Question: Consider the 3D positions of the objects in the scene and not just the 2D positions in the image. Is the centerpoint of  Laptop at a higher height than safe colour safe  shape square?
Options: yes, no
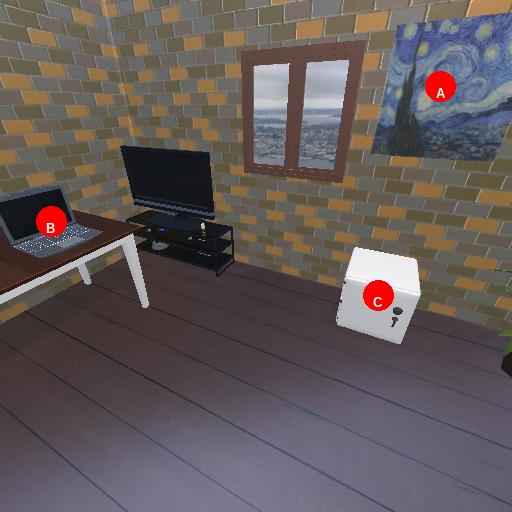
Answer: yes